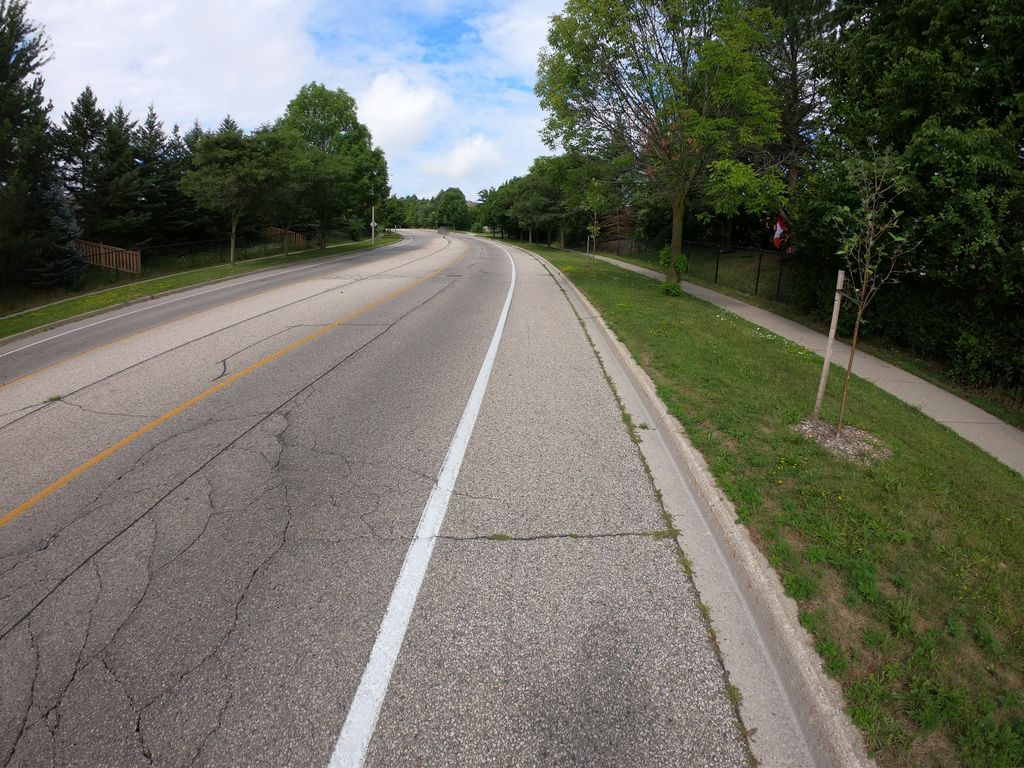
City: kitchener-waterloo